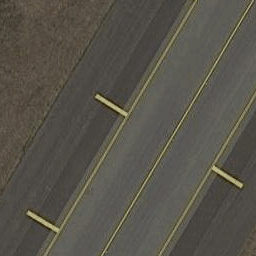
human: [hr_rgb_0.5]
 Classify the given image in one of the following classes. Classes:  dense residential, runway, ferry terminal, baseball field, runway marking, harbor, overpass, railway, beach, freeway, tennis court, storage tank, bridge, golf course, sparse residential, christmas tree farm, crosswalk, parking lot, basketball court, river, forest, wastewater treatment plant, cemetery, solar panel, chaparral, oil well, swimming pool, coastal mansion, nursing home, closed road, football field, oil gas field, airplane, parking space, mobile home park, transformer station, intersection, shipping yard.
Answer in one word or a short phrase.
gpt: runway marking